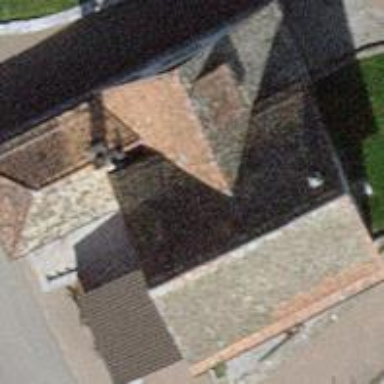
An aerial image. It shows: Farm building.